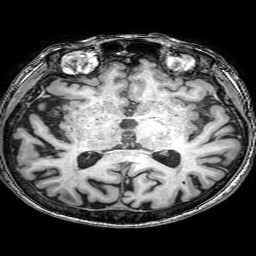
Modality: T1w
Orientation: coronal
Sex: male
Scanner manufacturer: philips
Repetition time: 0.008258 s
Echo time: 0.00381 s